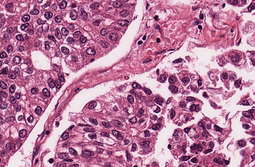
Tumor epithelial tissue: yes
Tumor-associated stroma tissue: yes
Normal tissue: no